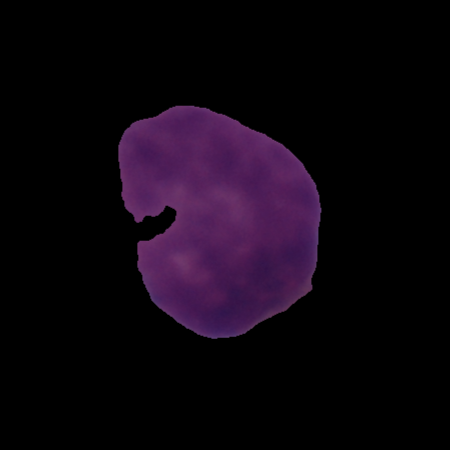
Label: cancer